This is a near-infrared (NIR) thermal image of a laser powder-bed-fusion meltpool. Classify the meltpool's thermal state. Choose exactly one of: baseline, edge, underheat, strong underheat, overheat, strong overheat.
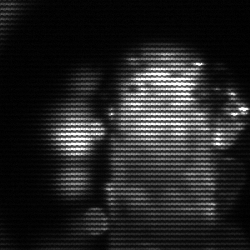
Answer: strong underheat